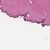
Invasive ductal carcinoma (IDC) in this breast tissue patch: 0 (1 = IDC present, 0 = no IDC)